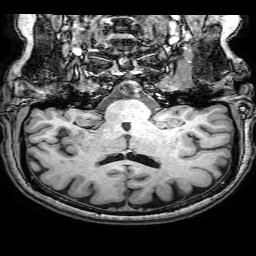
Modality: T1w
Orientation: sagittal
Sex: female
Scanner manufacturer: philips
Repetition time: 0.008075 s
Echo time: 0.00369 s